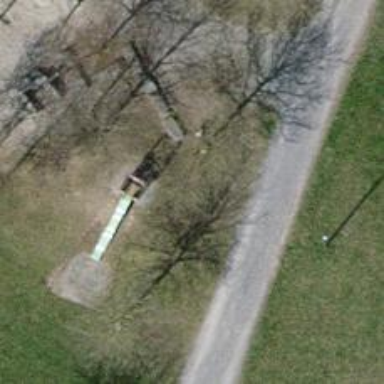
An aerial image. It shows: Red bench.